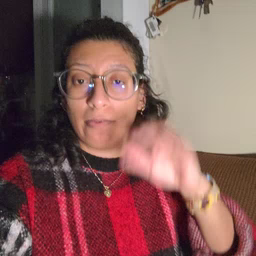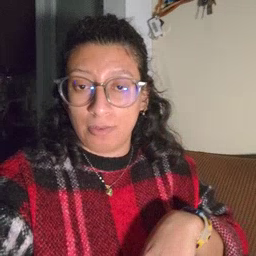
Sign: hen